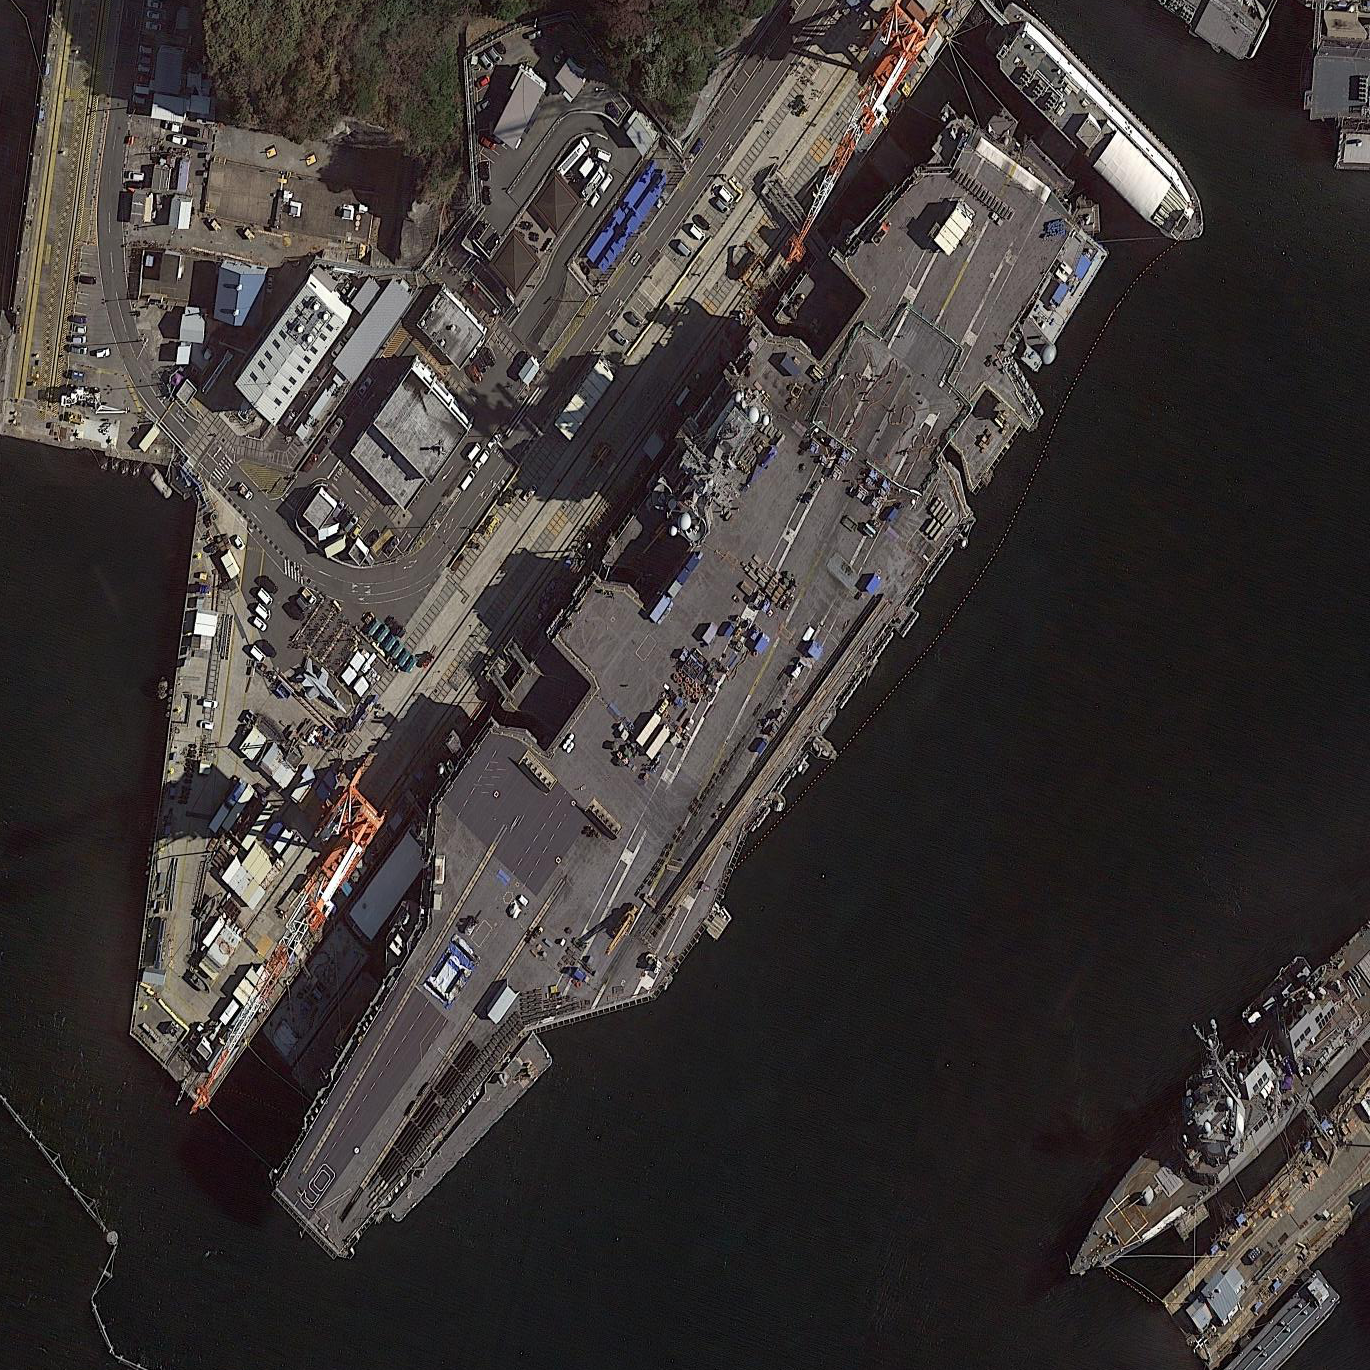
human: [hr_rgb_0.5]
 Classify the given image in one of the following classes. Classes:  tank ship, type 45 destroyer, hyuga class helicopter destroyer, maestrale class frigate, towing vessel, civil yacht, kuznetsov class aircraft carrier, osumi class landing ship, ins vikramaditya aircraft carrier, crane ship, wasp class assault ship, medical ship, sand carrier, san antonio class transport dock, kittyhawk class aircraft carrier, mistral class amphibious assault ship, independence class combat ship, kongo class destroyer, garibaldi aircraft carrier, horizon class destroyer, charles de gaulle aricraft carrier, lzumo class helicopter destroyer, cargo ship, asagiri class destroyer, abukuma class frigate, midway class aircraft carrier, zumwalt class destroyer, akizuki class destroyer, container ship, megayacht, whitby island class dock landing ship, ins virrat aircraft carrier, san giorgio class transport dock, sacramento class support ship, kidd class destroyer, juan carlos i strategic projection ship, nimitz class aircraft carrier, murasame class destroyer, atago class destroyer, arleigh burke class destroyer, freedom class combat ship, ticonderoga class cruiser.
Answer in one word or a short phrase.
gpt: Nimitz class aircraft carrier